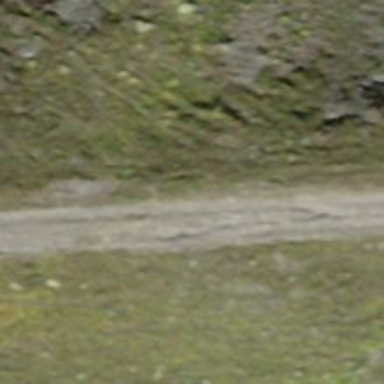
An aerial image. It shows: Unpaved track with grade3 track type.